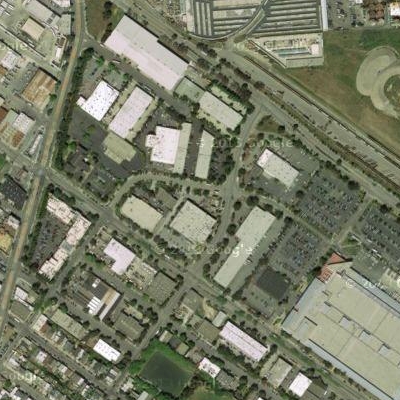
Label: cIndustry